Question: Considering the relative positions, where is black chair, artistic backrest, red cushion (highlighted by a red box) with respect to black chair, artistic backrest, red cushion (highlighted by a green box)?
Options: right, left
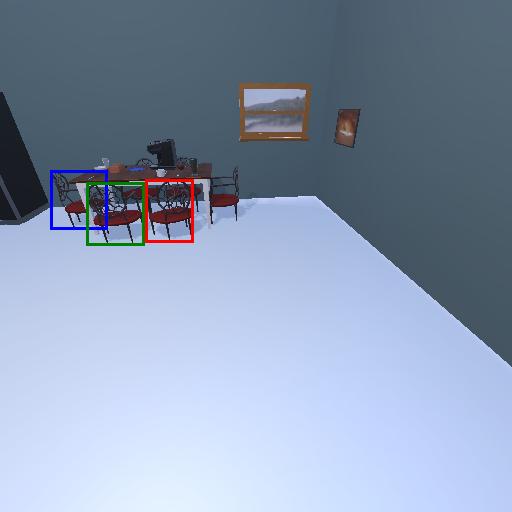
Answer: right